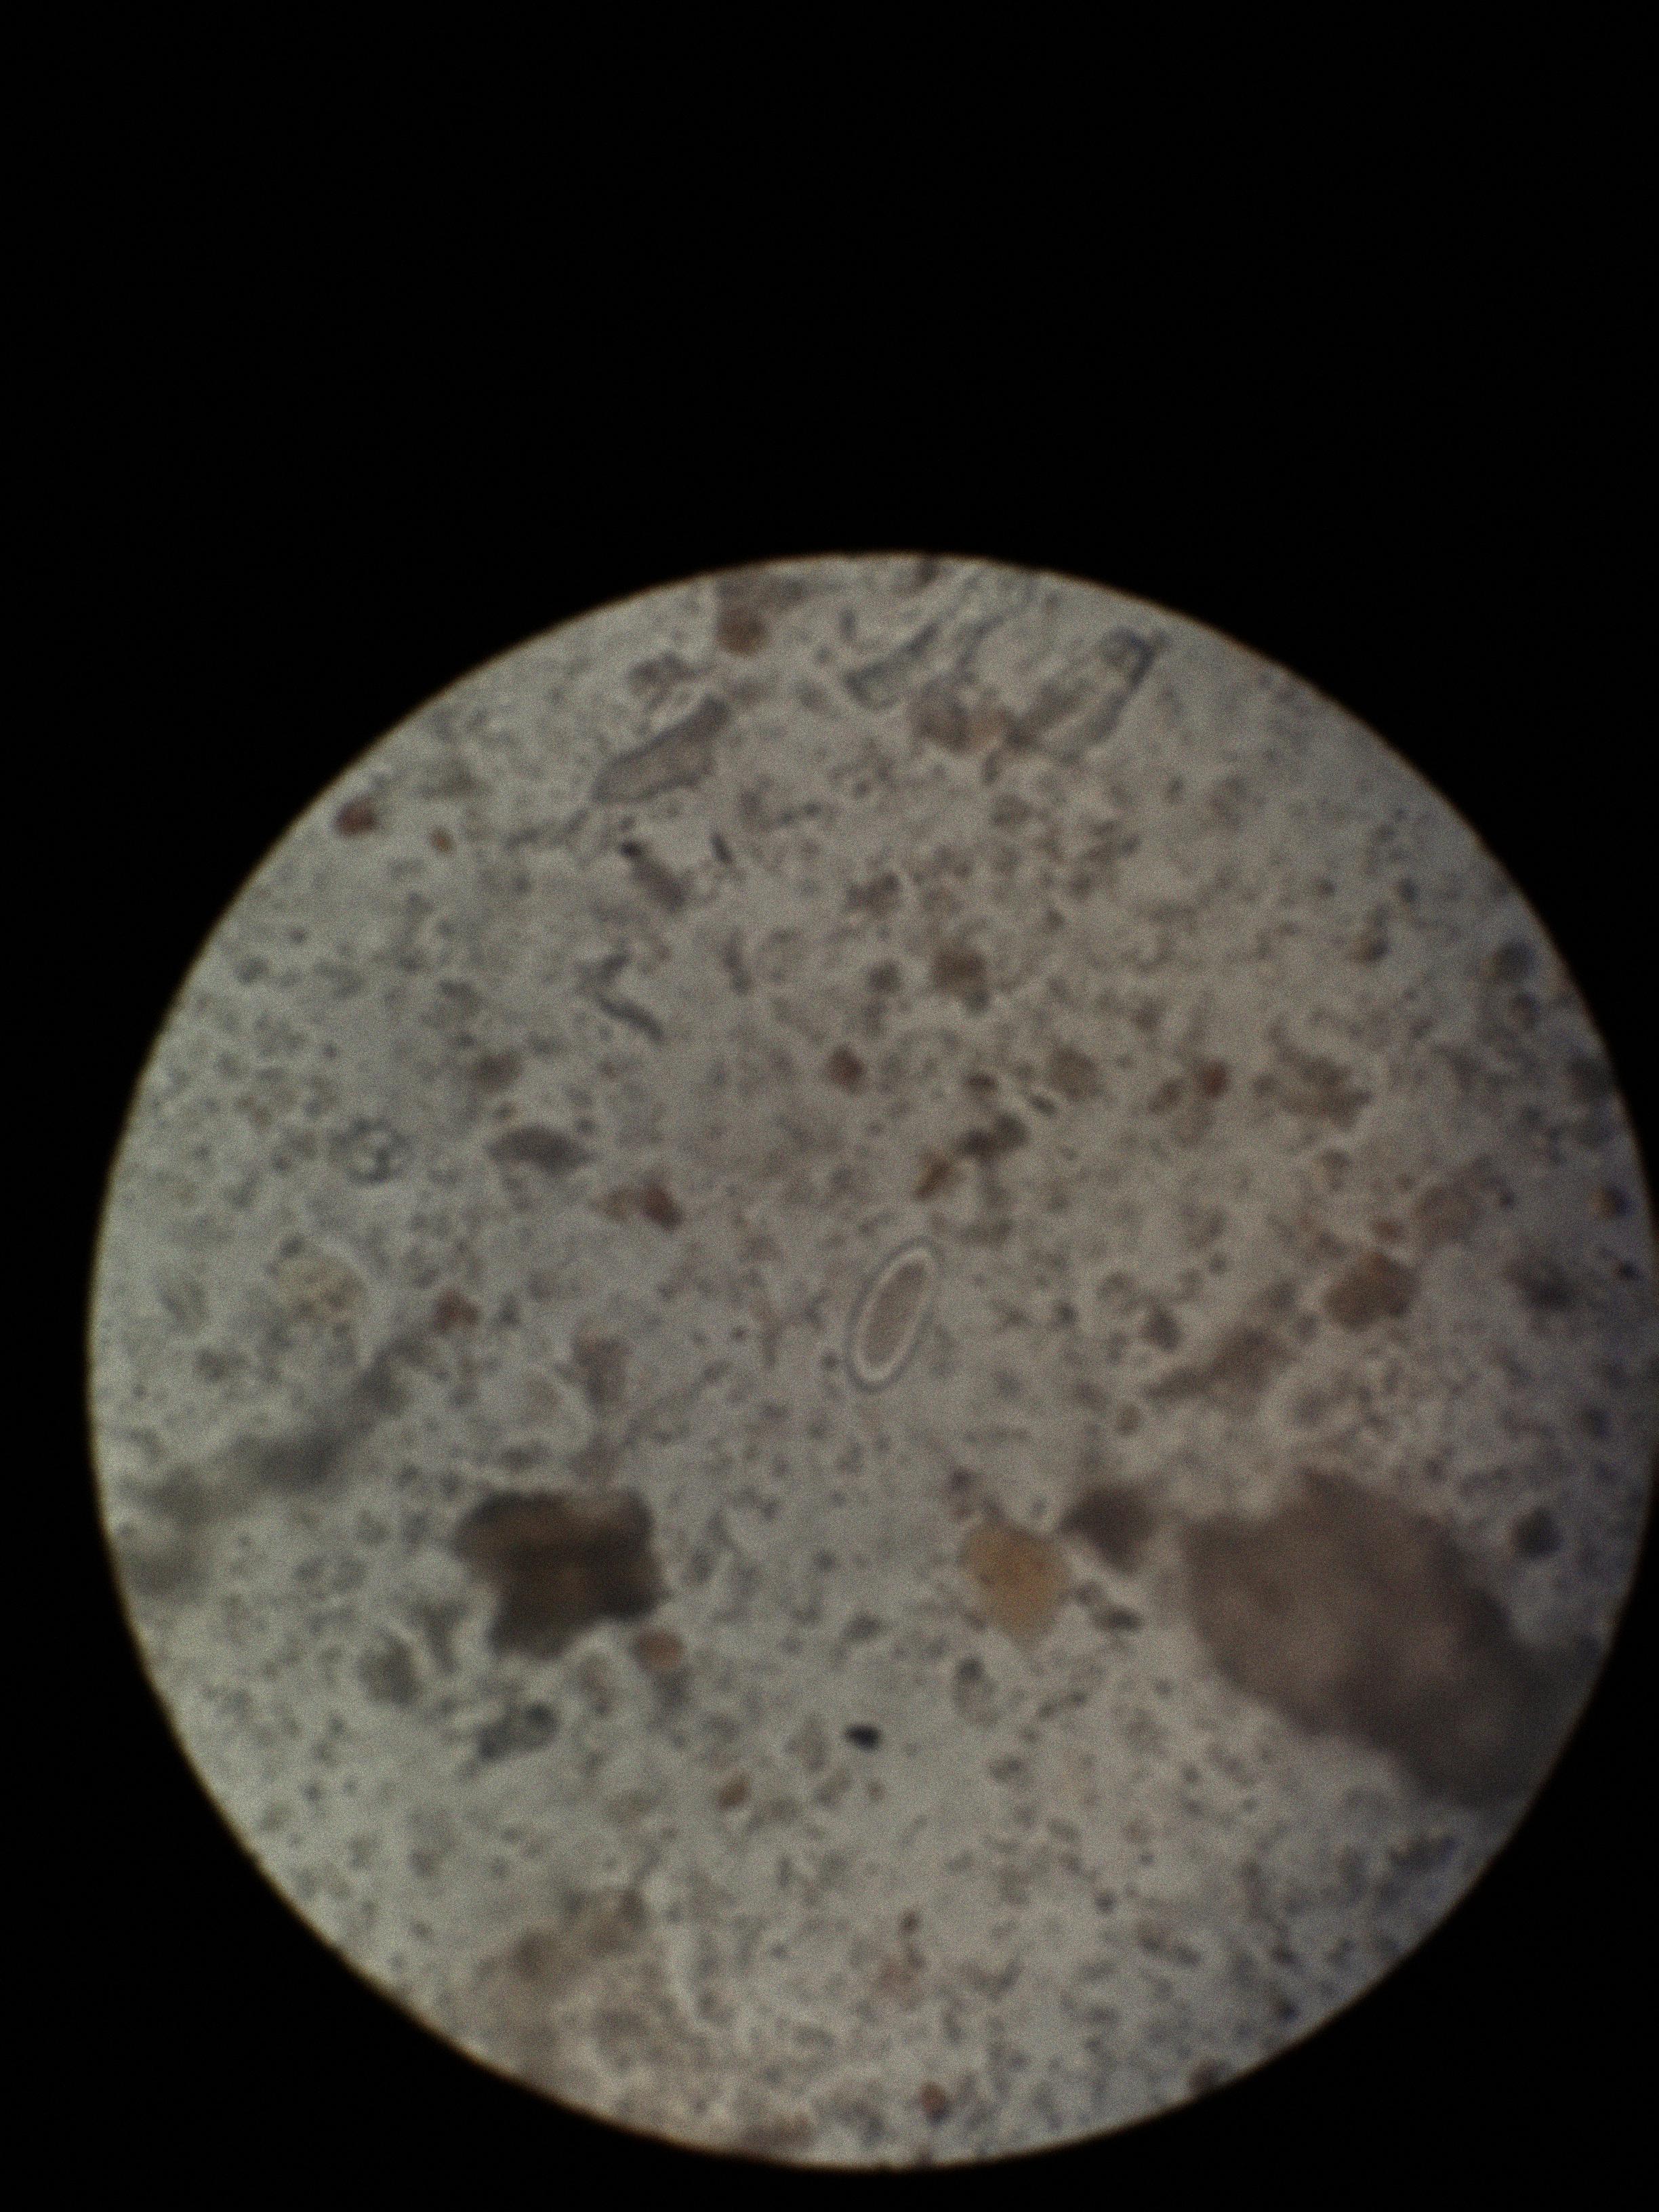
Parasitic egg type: Enterobius vermicularis